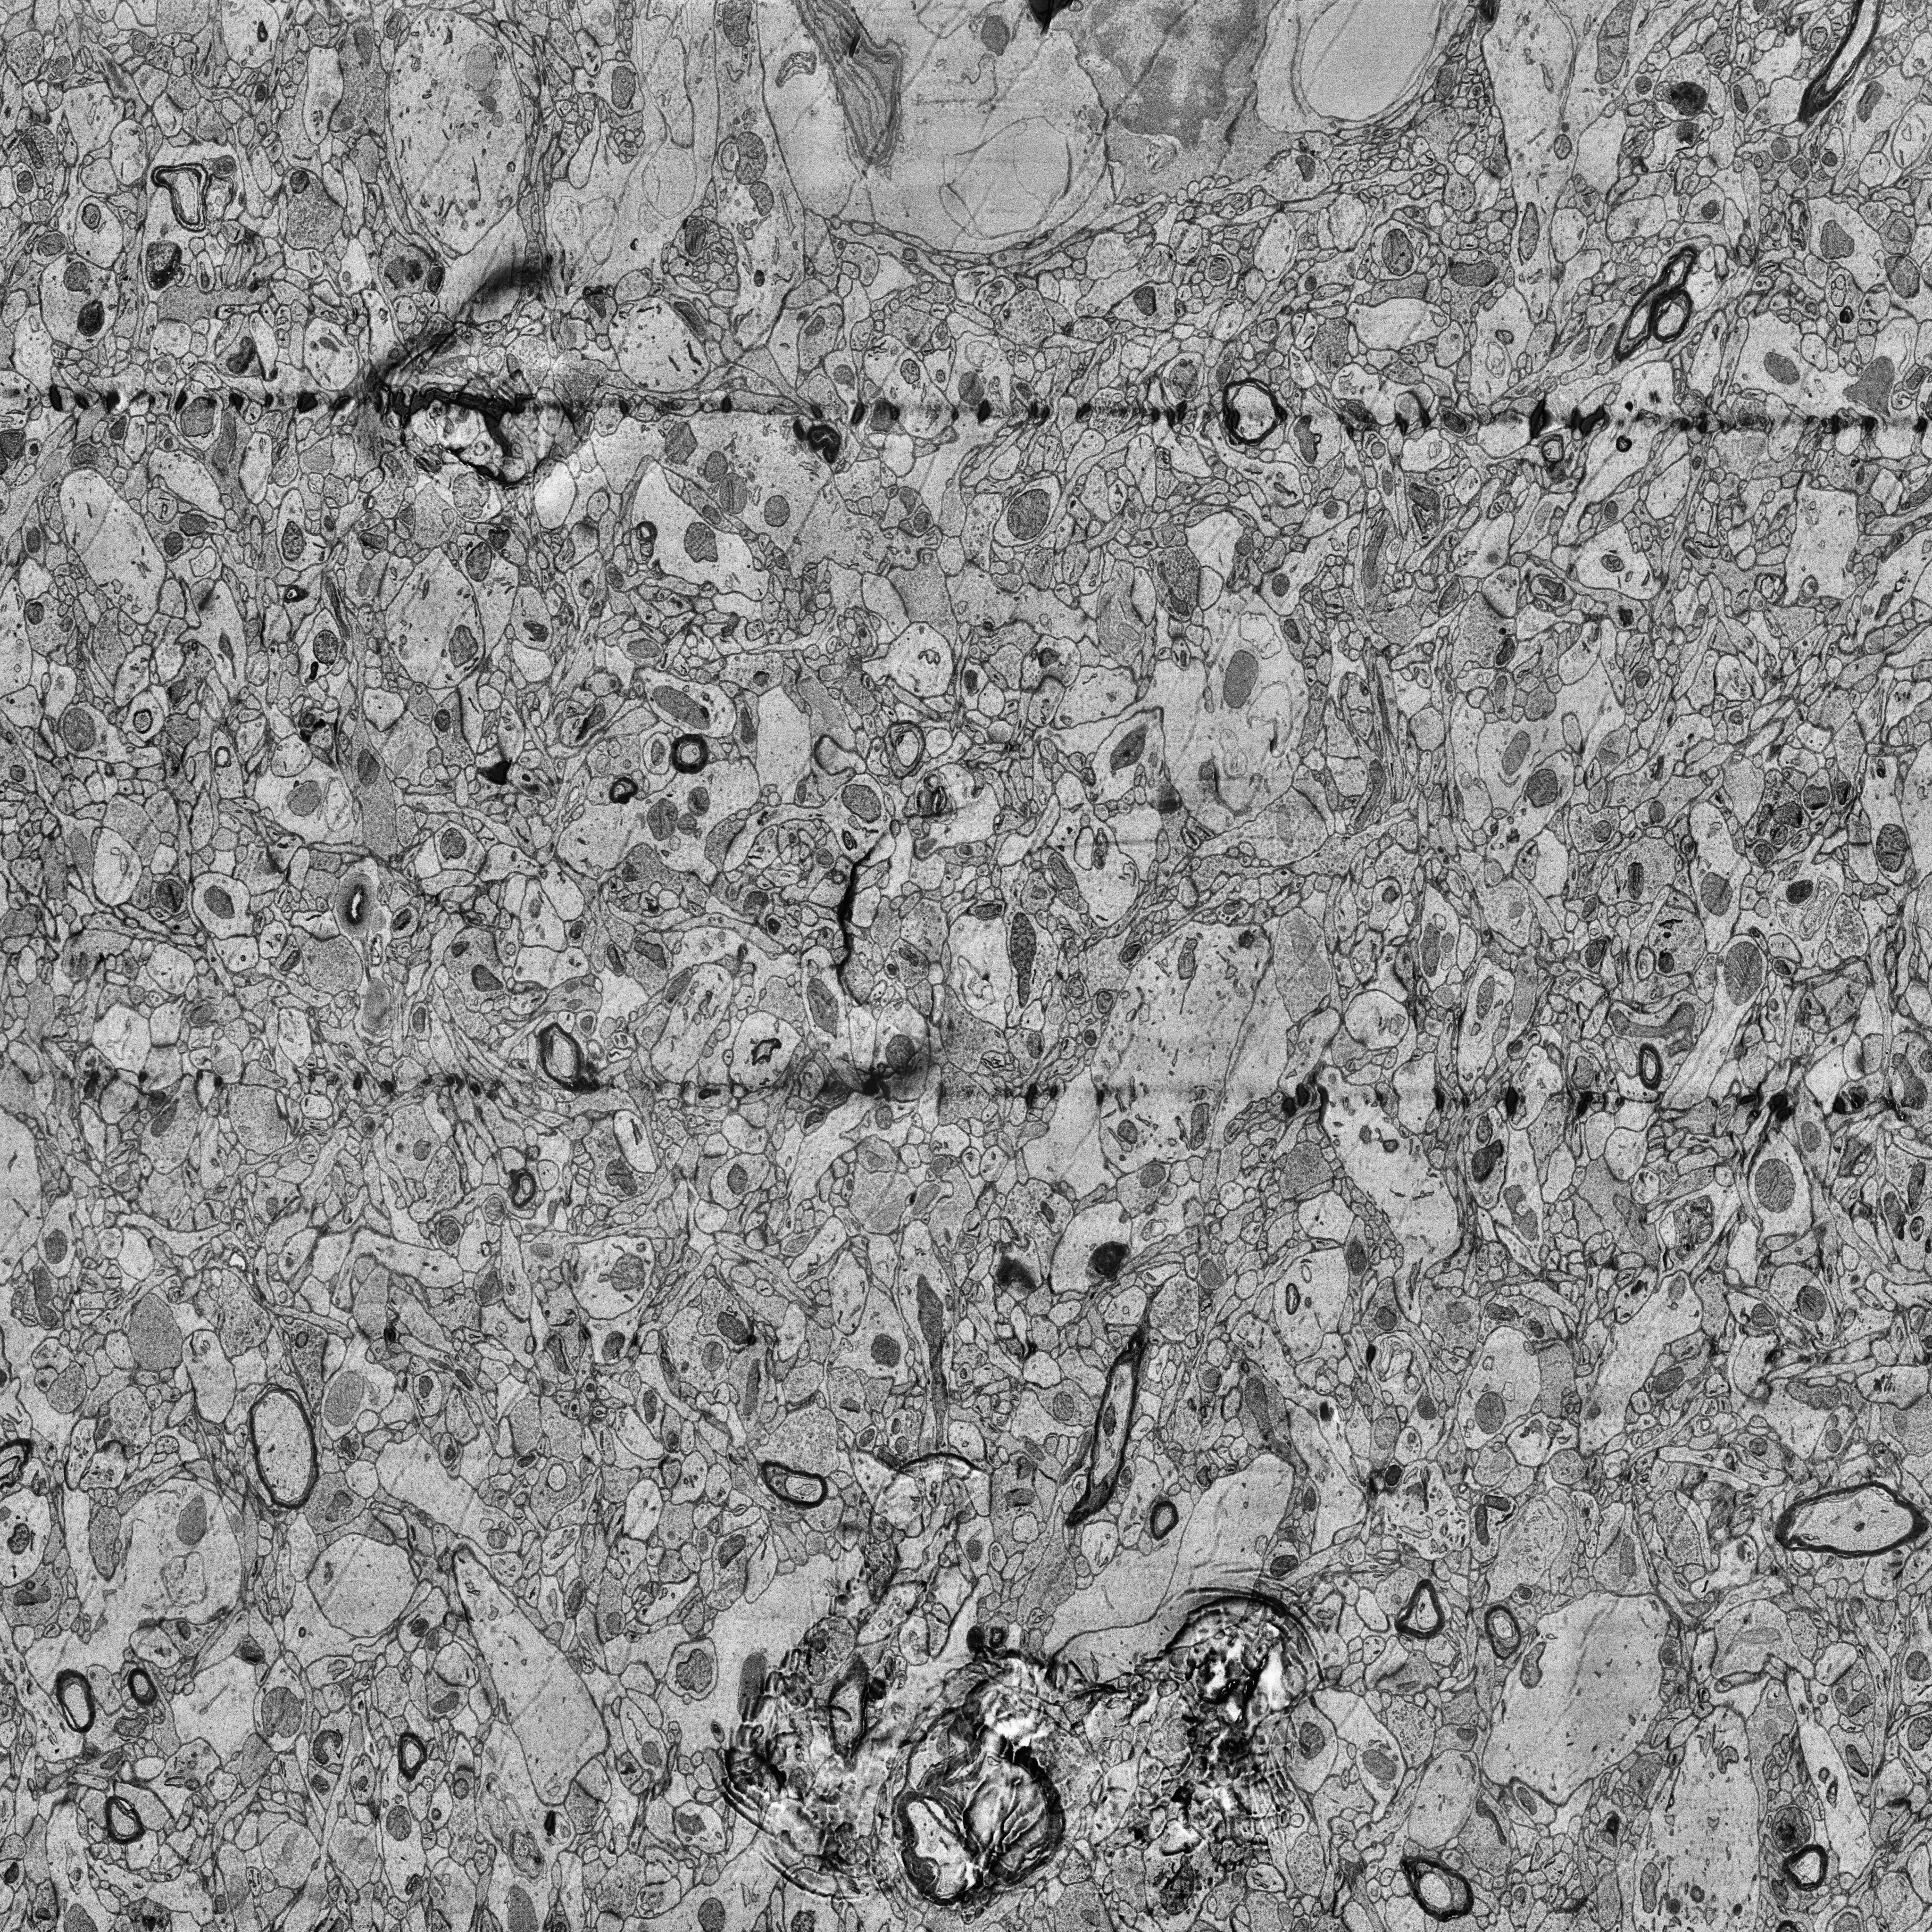
Electron microscopy slice of human cortex tissue
Slice depth (z): 130
Mitochondria instances in slice: 477